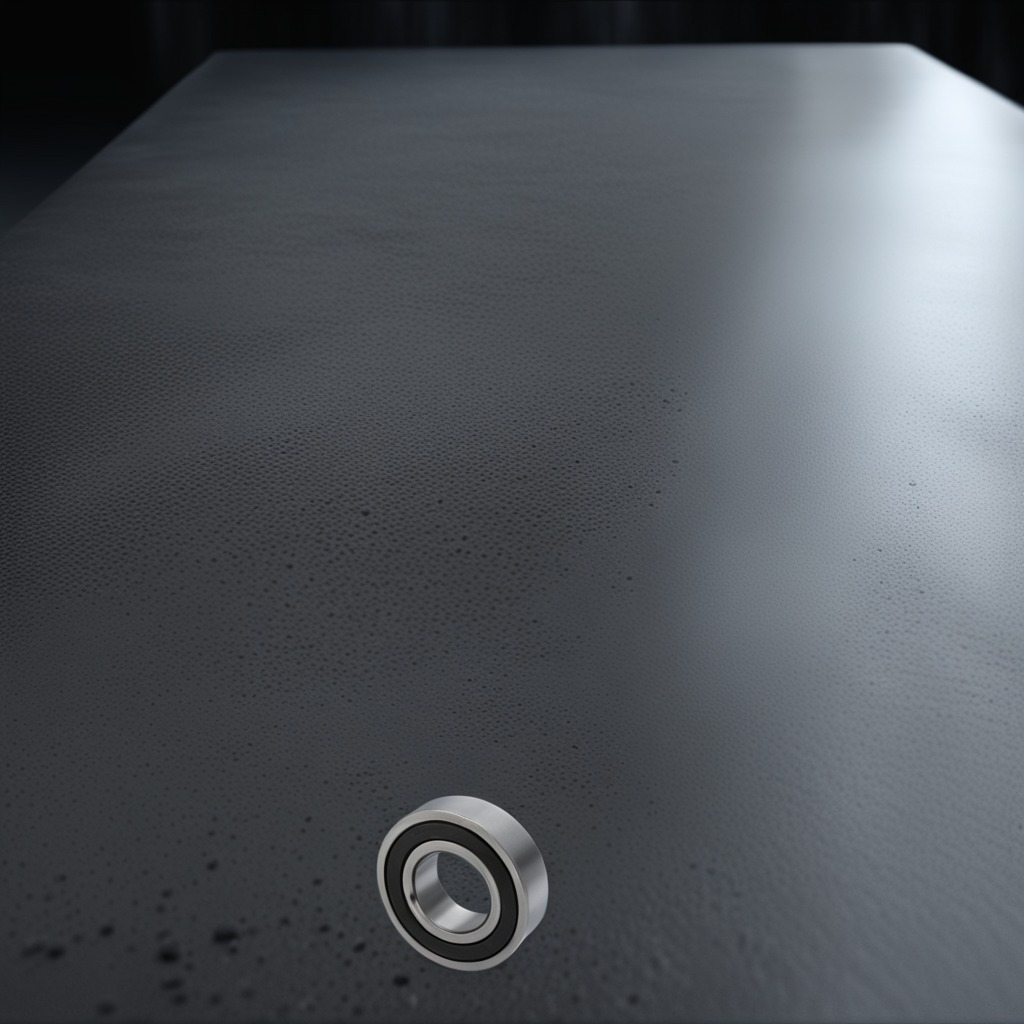
A metal ball bearing is lying on the clean granite table inside a workshop at night.